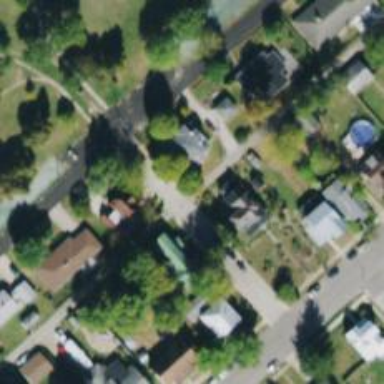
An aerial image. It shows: Alleyway designated as service road.